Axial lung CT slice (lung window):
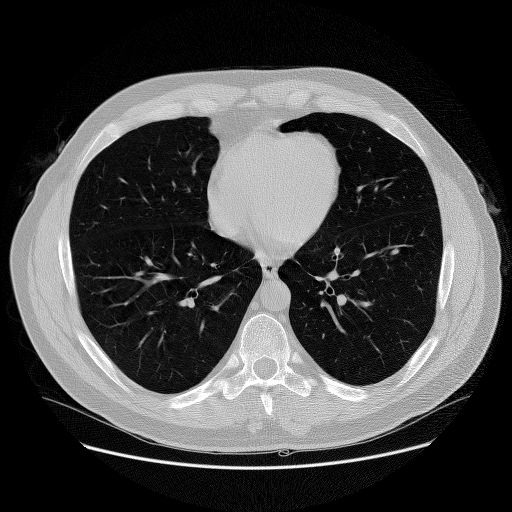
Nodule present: no